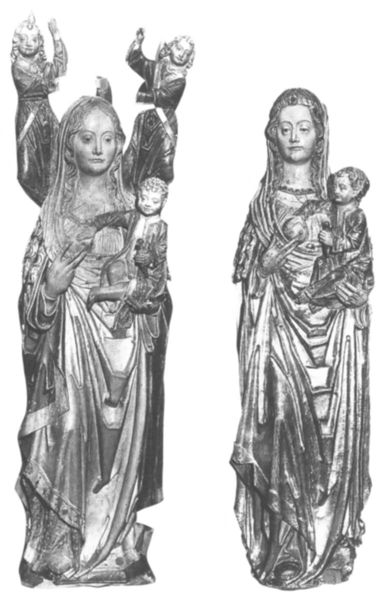
Titel: Zwei Mariae lactans
Künstler: Alejo de Vahía
Standort: Monzón des Campos, Pfarrkirche  (EU - E)
Schlagwörter: gott, hand, grau, haar, holz, kleid, weiss, tuch, arm, falten, gesicht, figur, gewand, kind, engel, skulptur, statue, zwei, baby, falte, jesus, pieta, mittelalter, heilige, heilig, maria, madonna, schüsselfalten, gawand